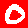
Digit: 0